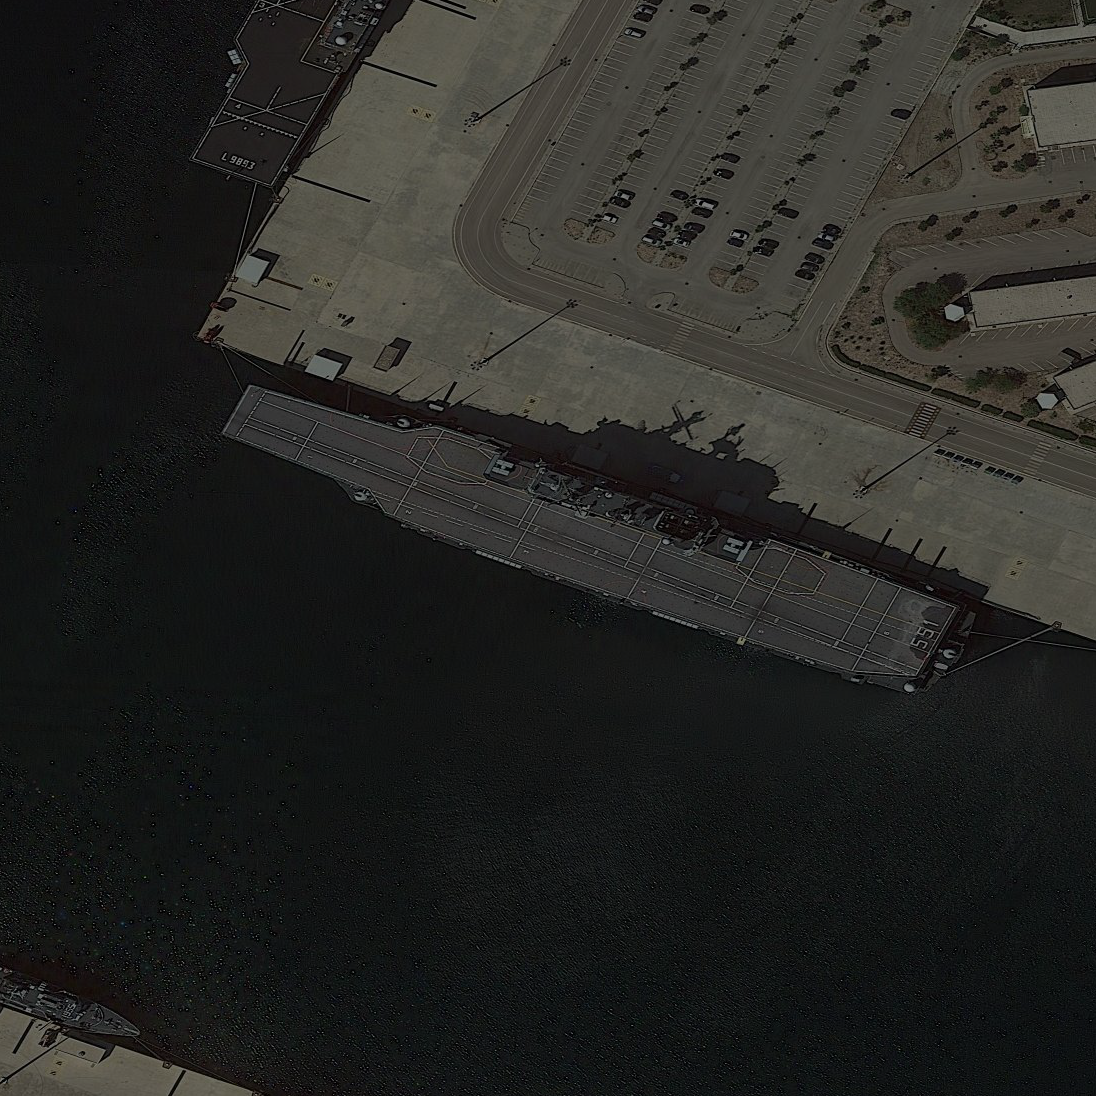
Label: aircraft_carrier